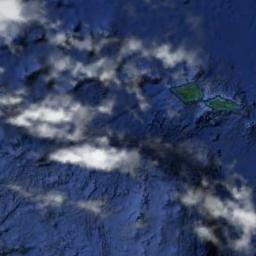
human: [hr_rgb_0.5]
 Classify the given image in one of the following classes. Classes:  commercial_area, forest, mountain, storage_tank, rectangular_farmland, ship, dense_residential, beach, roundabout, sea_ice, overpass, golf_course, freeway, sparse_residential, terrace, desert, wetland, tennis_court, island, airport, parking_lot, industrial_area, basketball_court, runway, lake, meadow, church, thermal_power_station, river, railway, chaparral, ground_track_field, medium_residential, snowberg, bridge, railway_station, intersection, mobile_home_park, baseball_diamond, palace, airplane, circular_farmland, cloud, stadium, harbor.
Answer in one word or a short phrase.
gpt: cloud